已知抛物线 \( C: y^2 = 4x \)，点 \( F \) 是抛物线 \( C \) 的焦点。

\vspace{0.5em}
\noindent
(1) 求点 \( F \) 的坐标及点 \( F \) 到准线 \( l \) 的距离；

\vspace{0.5em}
\noindent
(2) 过点 \( F \) 作相互垂直的两条直线 \( l_1, l_2 \)，\( l_1 \) 交抛物线 \( C \) 于点 \( P_1、P_2 \)，\( l_2 \) 交抛物线 \( C \) 于点 \( Q_1、Q_2 \)，求证：\( \frac{1}{|P_1P_2|} + \frac{1}{|Q_1Q_2|} \) 为定值，并求出该定值；

\vspace{0.5em}
\noindent
(3) 过点 \( F \) 且斜率为 \( \sqrt{3} \) 的直线交抛物线 \( C \) 于 \( A、B \) 两点，设点 \( P \) 不在直线 \( AB \) 上且 \( PF \) 为 \( \triangle PAB \) 的内角平分线，求 \( \triangle PAB \) 面积的最大值。
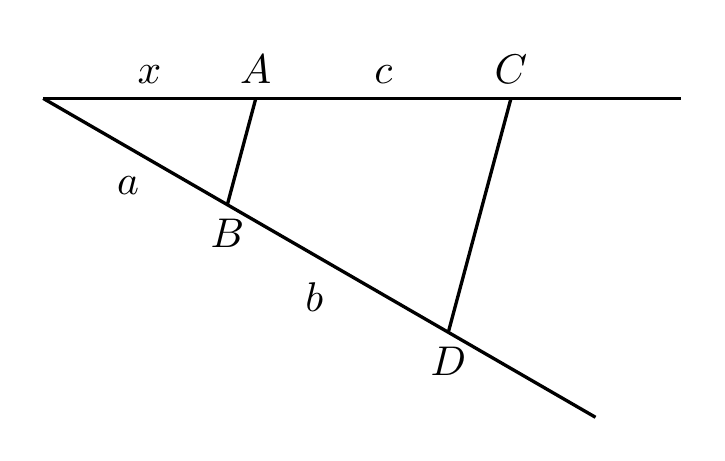
【解答】
【详解】\\
（1）由已知可得 \(2p=4\)，即 \(p=2\)，\\
所以点 \(F\) 的坐标为 \((1,0)\)，点 \(F\) 到准线 \(l\) 的距离为 \(2\)；\\

（2）由已知可知直线 \(l_1,l_2\) 的斜率均存在且不等于 \(0\) 并过点 \(F(1,0)\)，\\

设 \(l_1\) 的方程为 \(y = k(x-1)(k \neq 0)\)，则 \(l_2\) 的斜率为 \(-\frac{1}{k}\)，设 \(l_1\) 与 \(C\) 相交于 \(P_1(x_1,y_1),P_2(x_2,y_2)\)，\\
由
\[
\begin{cases}
y^2 = 4x \\
y = k(x-1)
\end{cases}
\]
得 \(k^2x^2 - (2k^2 + 4)x + k^2 = 0\)，则 \(x_1 + x_2 = \frac{2k^2 + 4}{k^2}\)，\(x_1x_2 = 1\)，\\
\[
|P_1P_2| = x_1 + x_2 + 2 = \frac{2k^2 + 4}{k^2} + 2 = \frac{4k^2 + 4}{k^2},
\]
同理可得
\[
|Q_1Q_2| = \frac{4\left(-\frac{1}{k}\right)^2 + 4}{\left(-\frac{1}{k}\right)^2} = 4k^2 + 4,
\]
所以
\[
\frac{1}{|P_1P_2|} + \frac{1}{|Q_1Q_2|} = \frac{k^2}{4k^2 + 4} + \frac{1}{4k^2 + 4} = \frac{1}{4};
\]

（3）由已知可得直线 \(AB\) 的方程为 \(y = \sqrt{3}(x-1)\)，\\
由
\[
\begin{cases}
y = \sqrt{3}(x-1) \\
y^2 = 4x
\end{cases},
\]
解得
\[
\begin{cases}
x_1 = \frac{1}{3} \\
y_1 = -\frac{2\sqrt{3}}{3}
\end{cases}, \quad
\begin{cases}
x_1 = 3 \\
y_1 = 2\sqrt{3}
\end{cases},
\]
不妨令 \(B\left(\frac{1}{3},-\frac{2\sqrt{3}}{3}\right),A(3,2\sqrt{3})\)，\\
则
\[
|AB| = \frac{1}{3} + 1 + 3 + 1 = \frac{16}{3}, \quad \frac{|AF|}{|BF|} = \frac{3+1}{\frac{1}{3}+1} = 3,
\]

在 \(\triangle PAF\) 中，
\[
\frac{|PA|}{\sin\angle PFA} = \frac{|AF|}{\sin\angle APF},
\]
在 \(\triangle PBF\) 中，
\[
\frac{|PB|}{\sin\angle PFB} = \frac{|BF|}{\sin\angle BPF},
\]
由 \(\angle PFA + \angle PFB = \pi\) 及 \(\angle APF = \angle BPF\) 得
\[
\frac{|PA|}{|PB|} = \frac{|AF|}{|BF|} = 3
\]
设点 \(P(x,y)\)，于是
\[
\sqrt{(x-3)^2 + (y-2\sqrt{3})^2} = 3\sqrt{\left(x-\frac{1}{3}\right)^2 + \left(y+\frac{2\sqrt{3}}{3}\right)^2},
\]
整理得 \(x^2 + (y + \sqrt{3})^2 = 4\)，\\
所以点 \(P\) 在以点 \((0,-\sqrt{3})\) 为圆心，\(2\) 为半径的圆上（除去与直线 \(AB\) 的两个交点），\\
因为圆心 \((0,-\sqrt{3})\) 在直线 \(AB\) 上，则点 \(P\) 到直线 \(AB\) 距离的最大值为 \(2\)，\\
所以 \(\triangle PAB\) 面积的最大值为 \(\frac{1}{2} \times 2 \times \frac{16}{3} = \frac{16}{3}\).
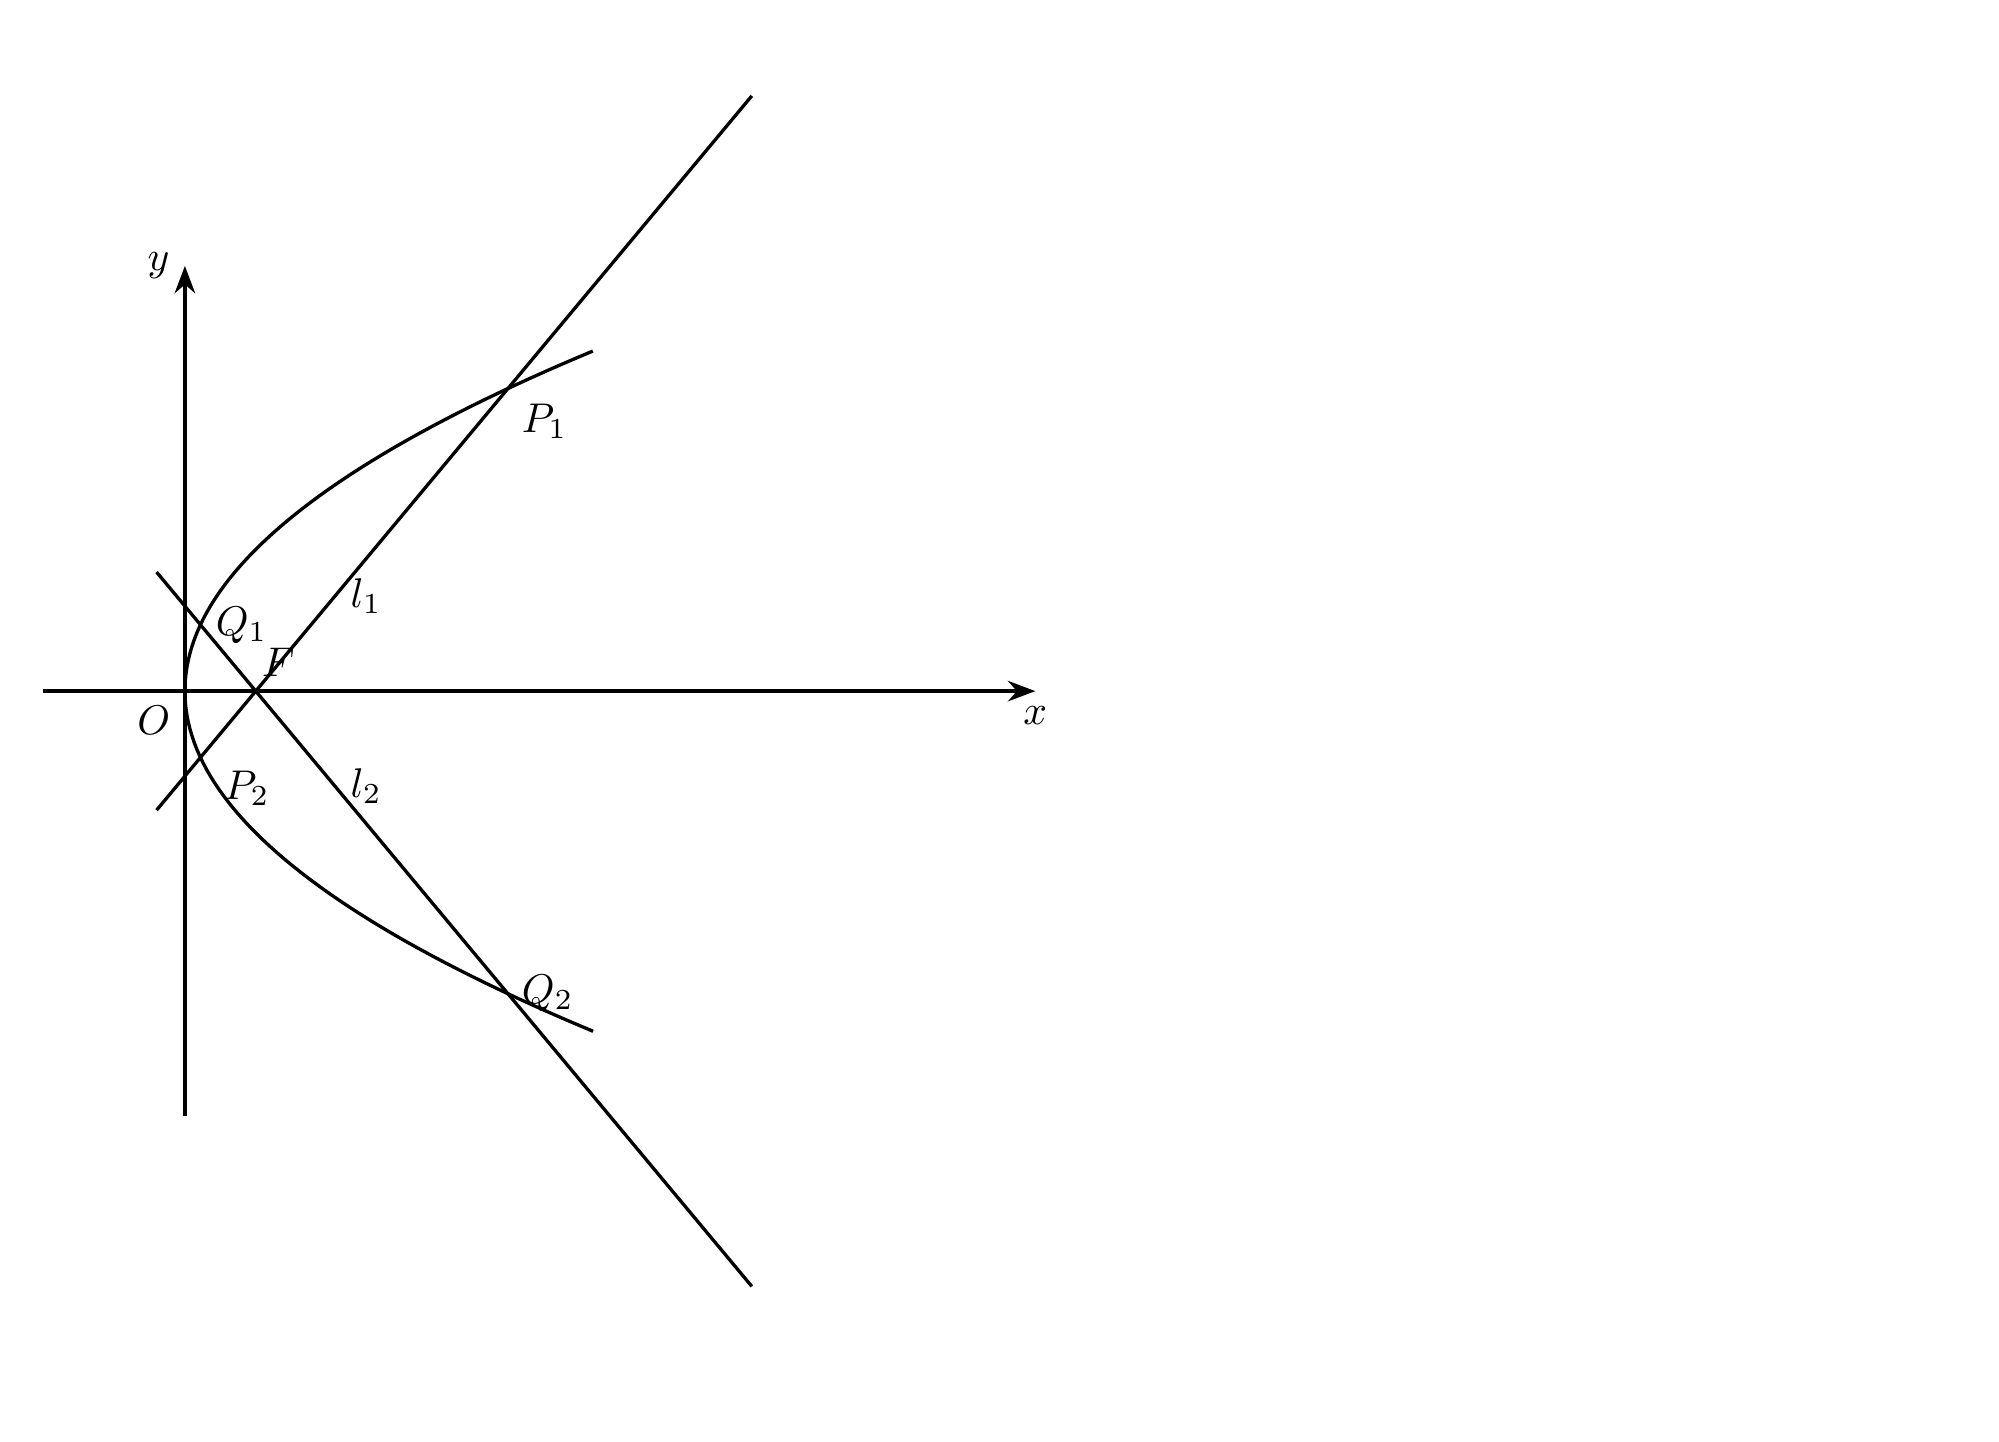
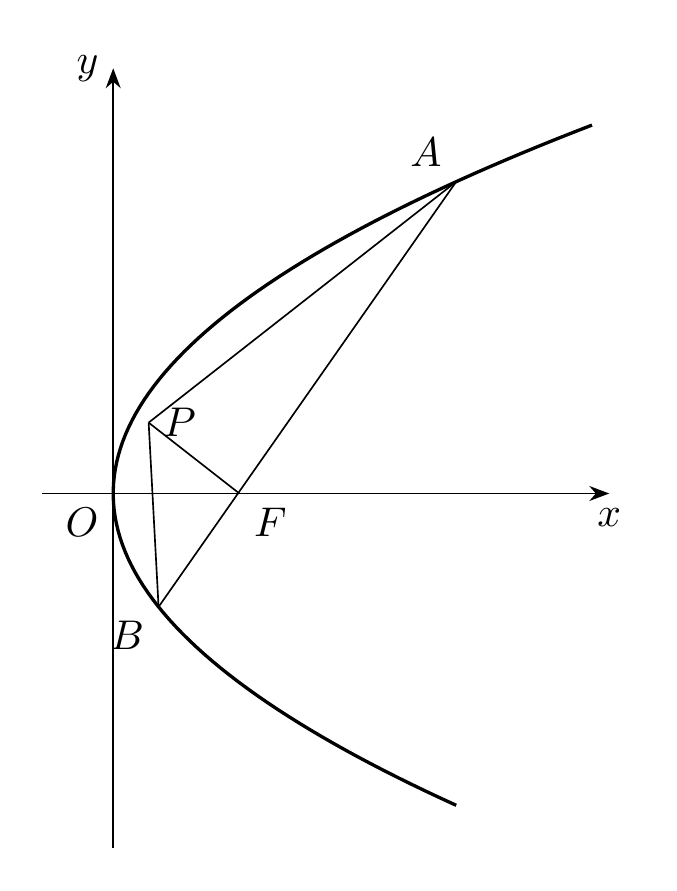